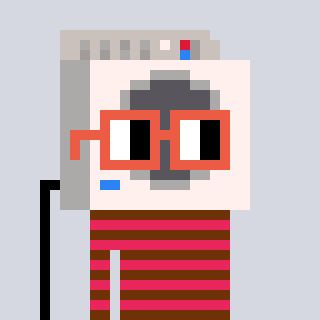
a pixel art character with square orange glasses, a washing machine-shaped head and a redpinkish-colored body on a cool background